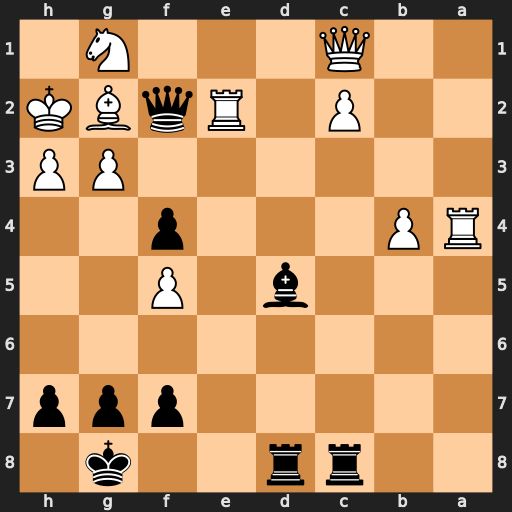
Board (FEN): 2rr2k1/5ppp/8/3b1P2/RP3p2/6PP/2P1RqBK/2Q3N1
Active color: b
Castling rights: -
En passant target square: -
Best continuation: fxg3+ Kh1 Bxg2#